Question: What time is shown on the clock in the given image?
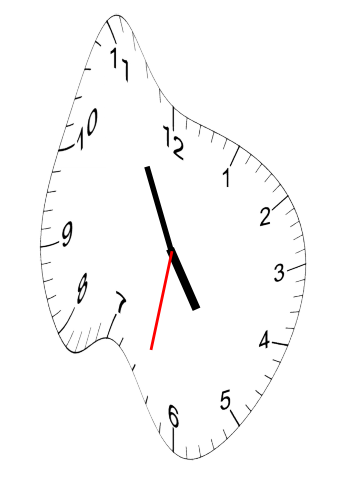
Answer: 04:55:32